The picture encodes a bearing's raw vibration samples as pixel intensities in a 2-D grid. Diagnose the bearing from this image, choosing from: normal, inner_race, outer_race, ball.
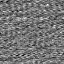
Answer: normal